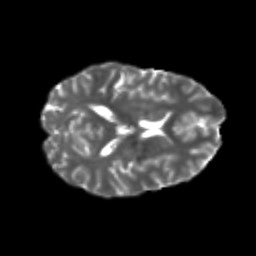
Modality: T2w
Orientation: axial
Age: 20
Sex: male
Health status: healthy
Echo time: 0.074 s